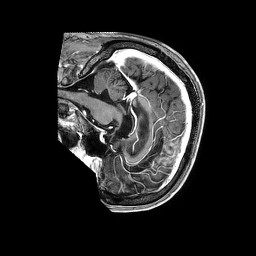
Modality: T1w
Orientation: sagittal
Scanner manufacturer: philips
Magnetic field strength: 3 T
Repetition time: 0.007015 s
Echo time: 0.003205 s